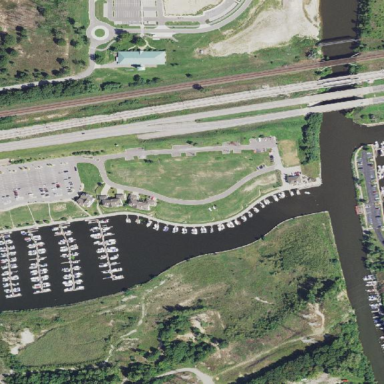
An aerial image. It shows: Marina situated on the water.